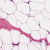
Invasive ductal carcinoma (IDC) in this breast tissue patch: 0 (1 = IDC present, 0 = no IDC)